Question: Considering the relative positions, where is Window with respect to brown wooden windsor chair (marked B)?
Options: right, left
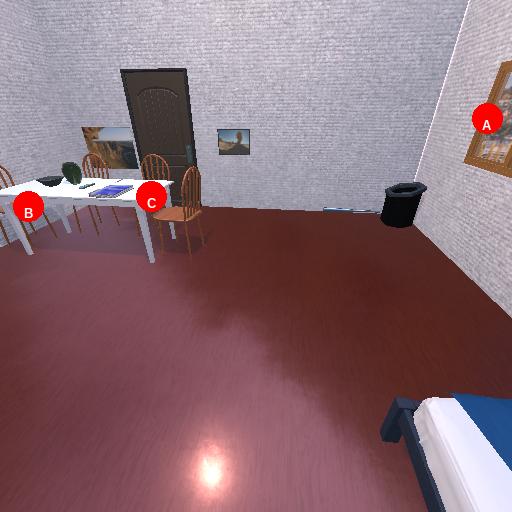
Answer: right